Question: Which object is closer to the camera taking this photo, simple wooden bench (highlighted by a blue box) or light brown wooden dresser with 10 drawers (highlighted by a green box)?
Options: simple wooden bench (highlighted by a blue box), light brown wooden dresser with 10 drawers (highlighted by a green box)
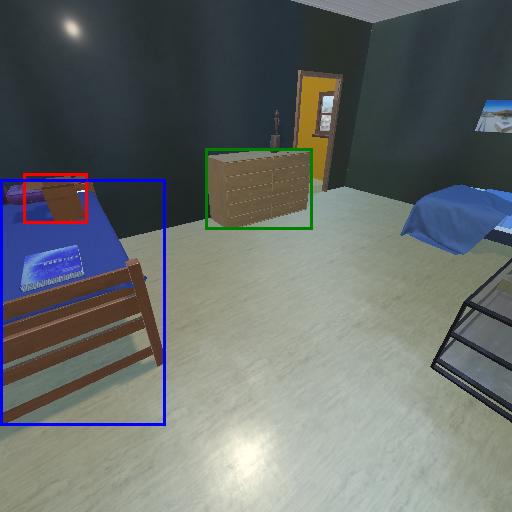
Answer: simple wooden bench (highlighted by a blue box)